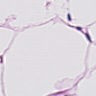
Metastatic tissue present: no